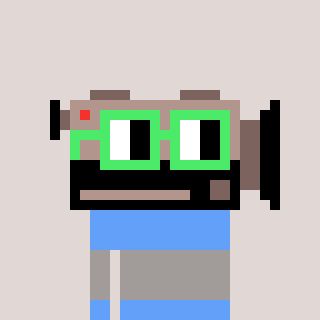
a pixel art character with square light green glasses, a camcorder-shaped head and a blue-colored body on a warm background